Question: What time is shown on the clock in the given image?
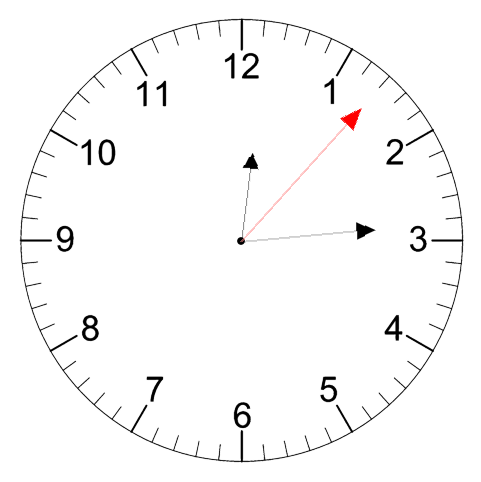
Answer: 12:14:07